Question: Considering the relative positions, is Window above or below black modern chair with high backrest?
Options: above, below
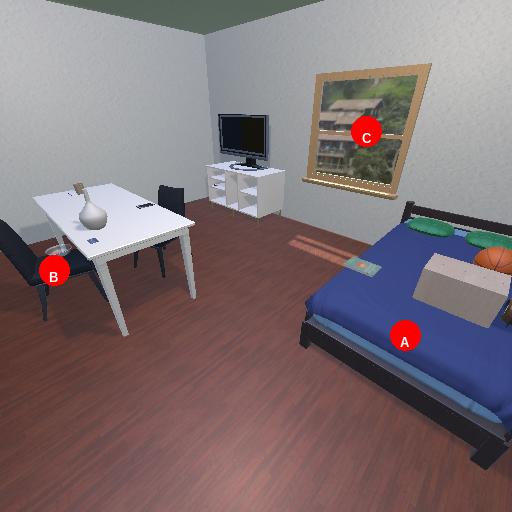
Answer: above